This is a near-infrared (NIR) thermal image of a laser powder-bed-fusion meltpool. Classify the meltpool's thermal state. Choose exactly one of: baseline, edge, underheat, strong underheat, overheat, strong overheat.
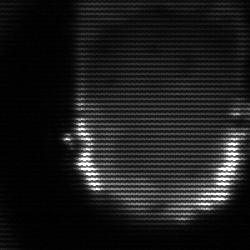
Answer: baseline